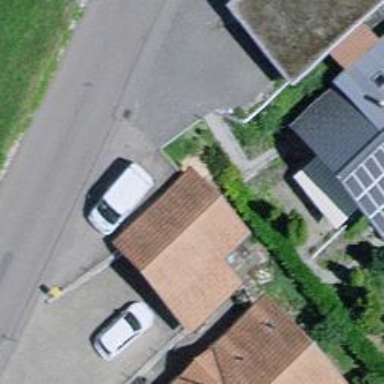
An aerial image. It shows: Garage building.